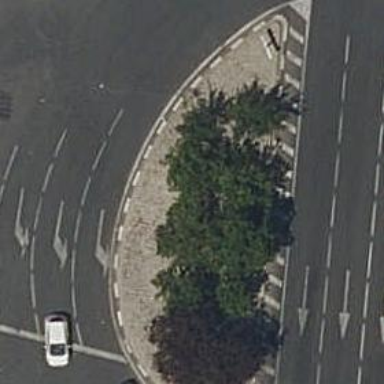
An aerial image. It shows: Kerb barrier.